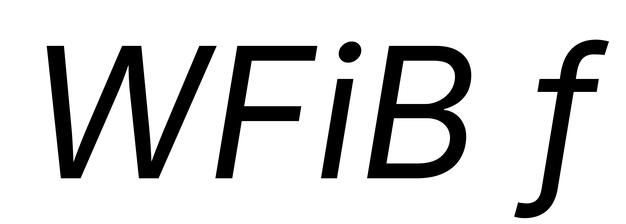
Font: Inter-Italic_Italic